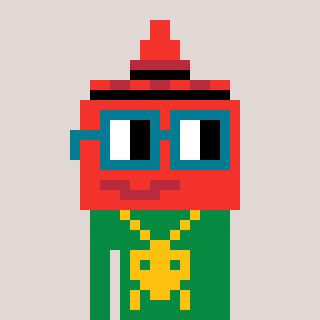
a pixel art character with square dark green glasses, a ketchup-shaped head and a green-colored body on a warm background